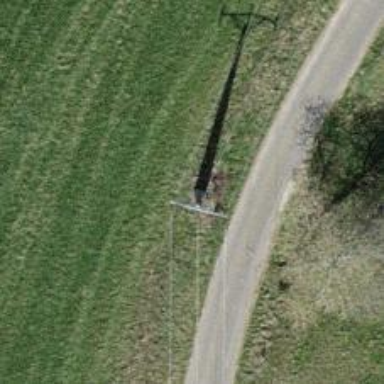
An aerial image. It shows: Minor power line with 3 cables.